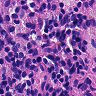
Metastatic tissue present: no